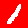
Digit: 1